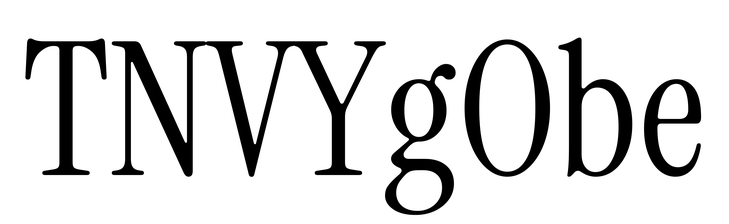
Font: InstrumentSerif-Regular